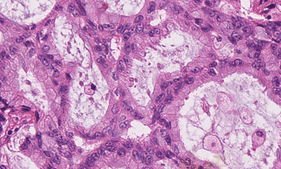
Tumor epithelial tissue: yes
Tumor-associated stroma tissue: no
Normal tissue: no